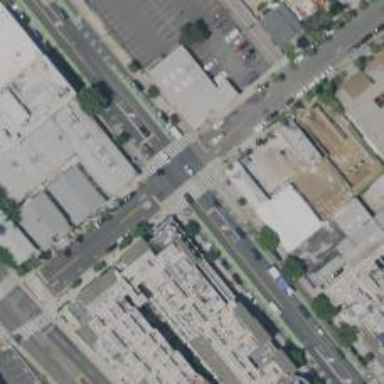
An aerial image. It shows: Tertiary road with retail abutters.